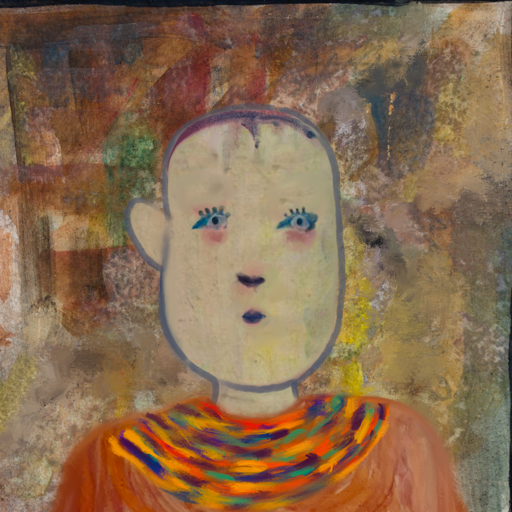
Background: Mosgoul, Head And Neck Front: Hill_Girl, Face Front: Hill_Girl, Bust: Pious_Lady, Hair Front: Blank, Head Accessory: Blank, Second Necklace: An_Impression_2, Necklace: Blank, Baby: Blank